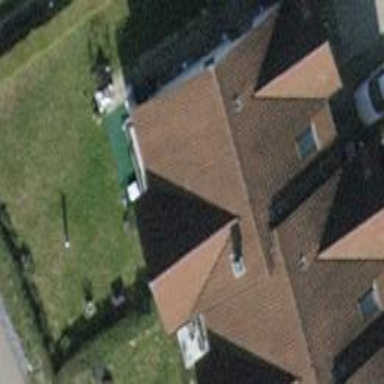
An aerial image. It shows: Terrace building.